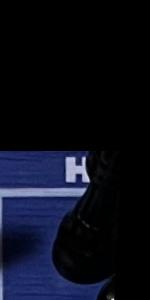
Label: Rook_Black